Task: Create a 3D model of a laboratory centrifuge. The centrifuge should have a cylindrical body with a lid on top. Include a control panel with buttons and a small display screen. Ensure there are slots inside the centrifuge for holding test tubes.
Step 225:
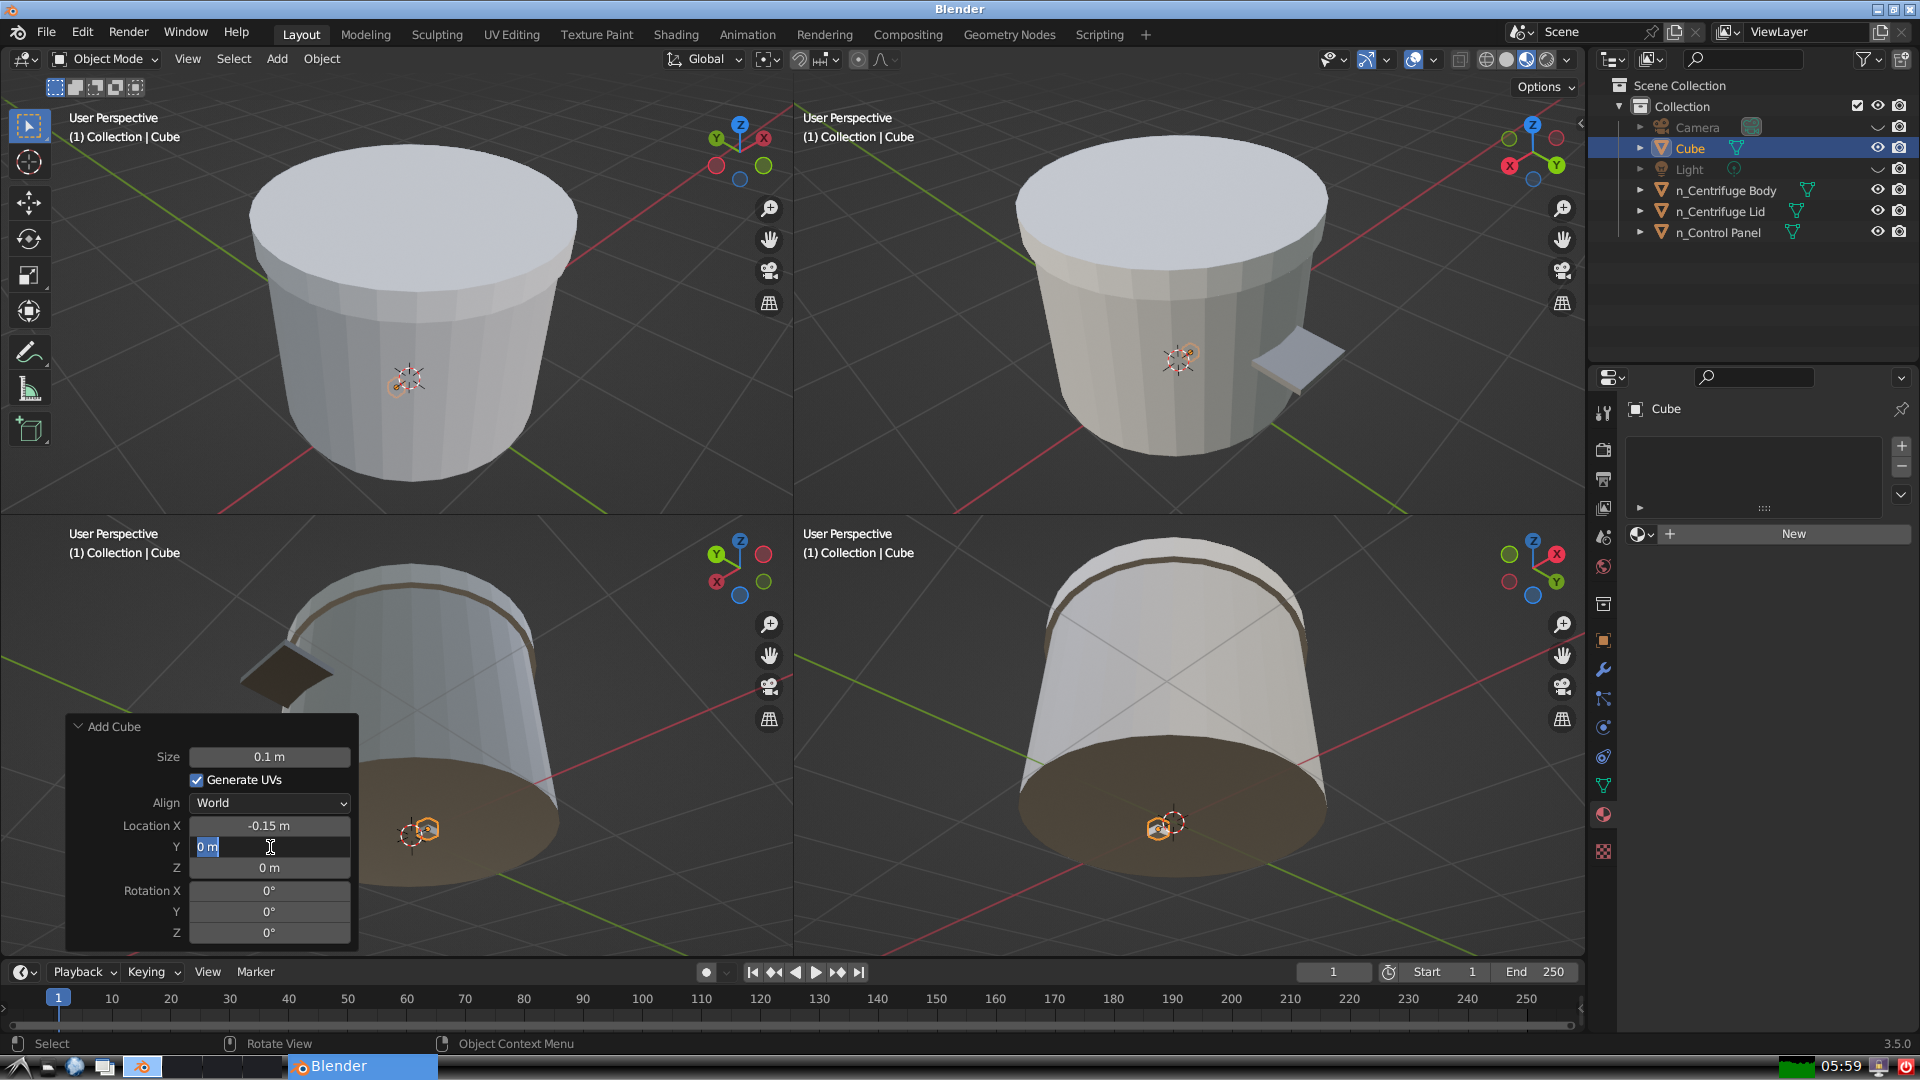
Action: input_text: 1.15